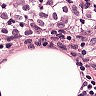
Metastatic tissue present: yes